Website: home-depot
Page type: customer-info-address
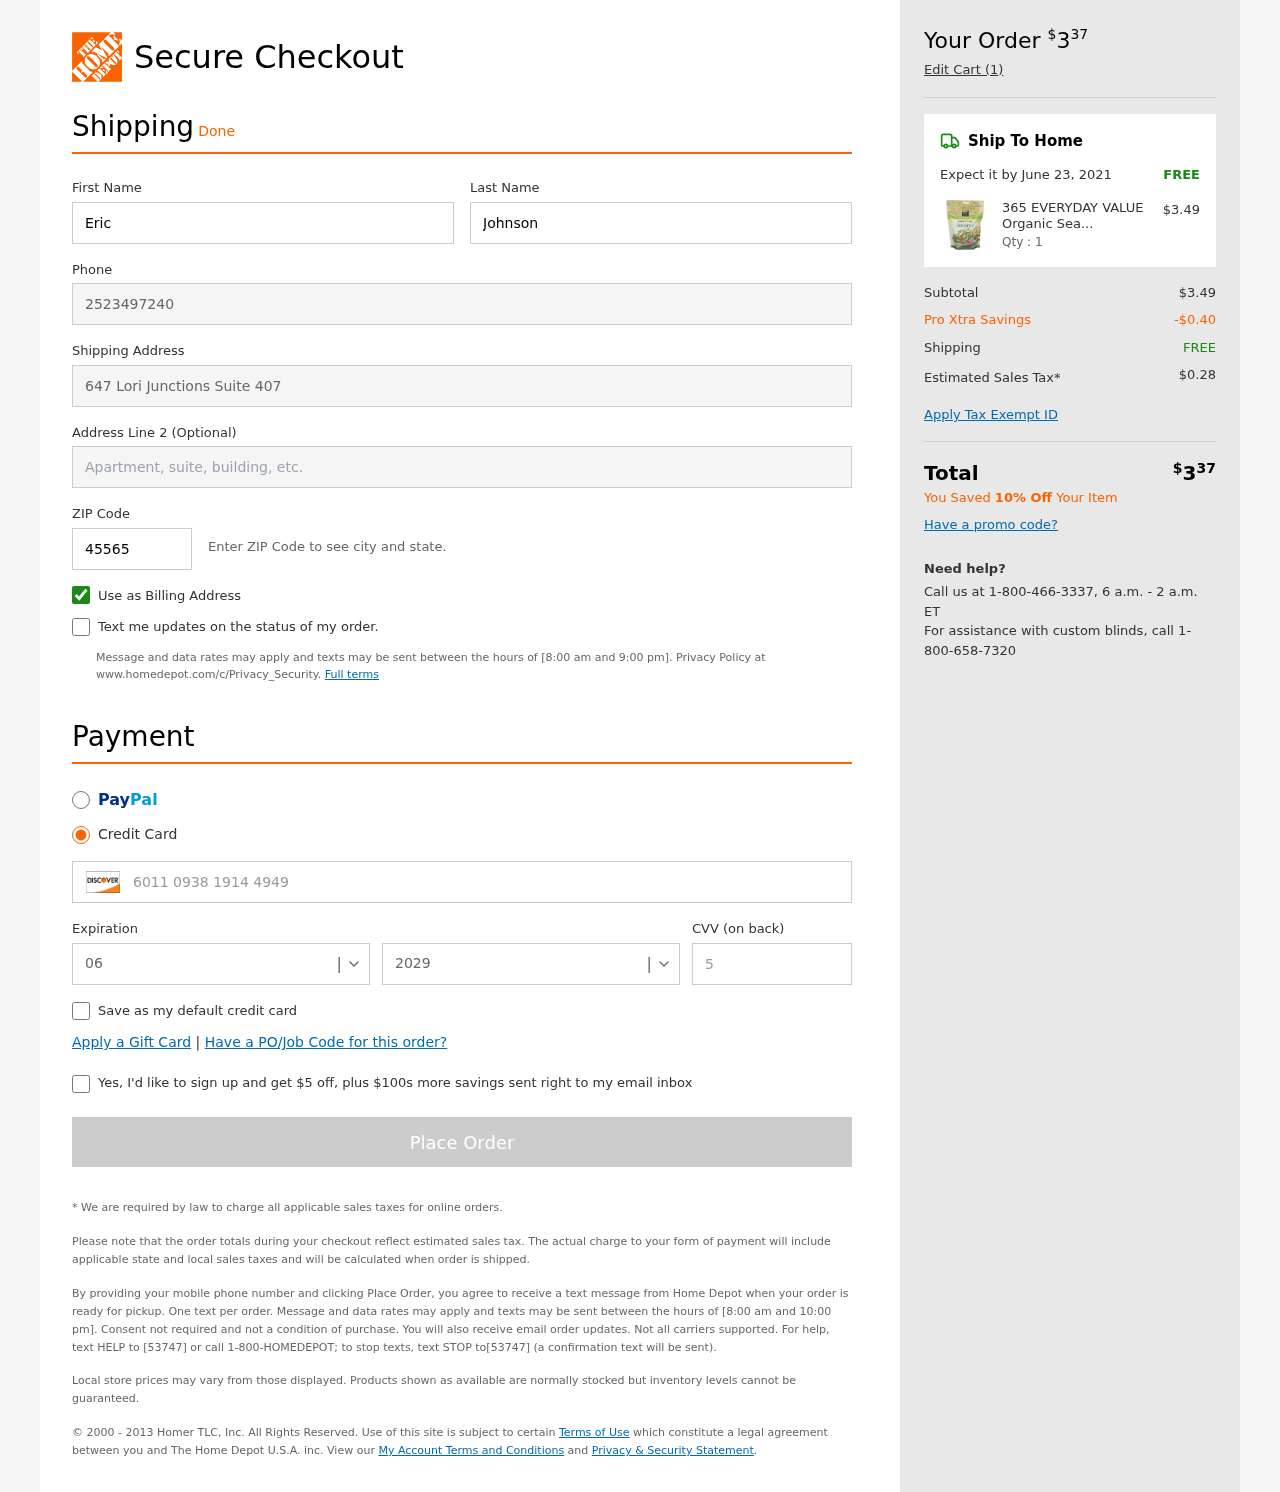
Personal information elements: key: PII_CARD_CVV
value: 576
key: PII_CARD_EXPIRY_MONTH
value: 06
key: PII_CARD_EXPIRY_YEAR
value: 29
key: PII_CARD_NUMBER
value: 6011 0938 1914 4949
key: PII_FIRSTNAME
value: Eric
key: PII_LASTNAME
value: Johnson
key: PII_PHONE
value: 2523497240
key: PII_POSTCODE
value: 45565
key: PII_STREET
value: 647 Lori Junctions Suite 407
Product elements: key: PRODUCT1_NAME
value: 365 EVERYDAY VALUE Organic Seasoned Croutons, 4.5 OZ
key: PRODUCT1_PRICE
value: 3.49
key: PRODUCT1_QUANTITY
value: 1
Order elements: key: ORDER_TOTAL
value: $337
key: ORDER_NUM_ITEMS
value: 1
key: ORDER_DELIVERY_DATE
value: June 23, 2021
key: ORDER_SHIPPING_COST
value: FREE
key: ORDER_SUBTOTAL
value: $3.49
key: ORDER_DISCOUNT
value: -$0.40
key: ORDER_SHIPPING_COST2
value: FREE
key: ORDER_TAX
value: $0.28
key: ORDER_TOTAL2
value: $337
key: ORDER_SAVINGS_MESSAGE
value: You Saved 10% Off Your Item